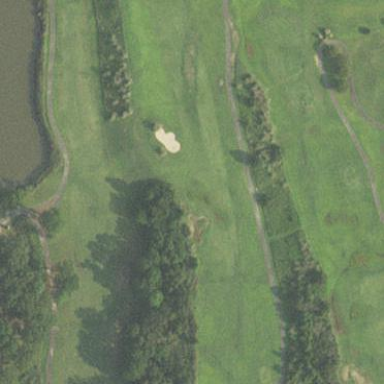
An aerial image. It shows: Golf fairway surrounded by grass.